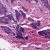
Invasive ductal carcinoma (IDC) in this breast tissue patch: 1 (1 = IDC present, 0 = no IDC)